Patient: sex M, age 23
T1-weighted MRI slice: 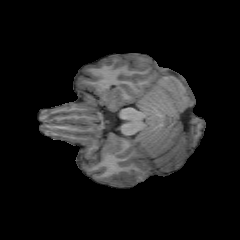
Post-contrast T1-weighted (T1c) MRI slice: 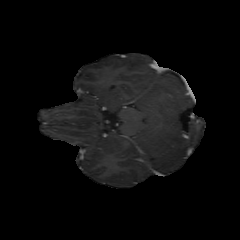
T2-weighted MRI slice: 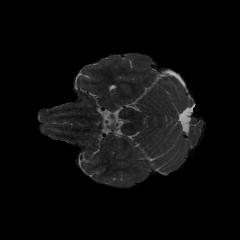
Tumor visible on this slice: no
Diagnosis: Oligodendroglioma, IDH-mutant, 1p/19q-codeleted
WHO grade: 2